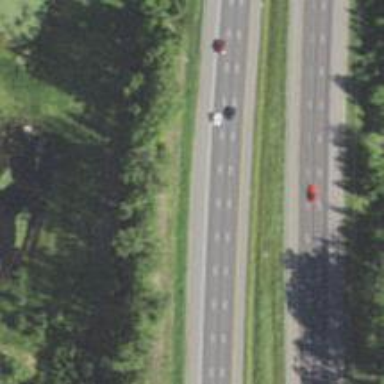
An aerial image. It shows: View of motorway.